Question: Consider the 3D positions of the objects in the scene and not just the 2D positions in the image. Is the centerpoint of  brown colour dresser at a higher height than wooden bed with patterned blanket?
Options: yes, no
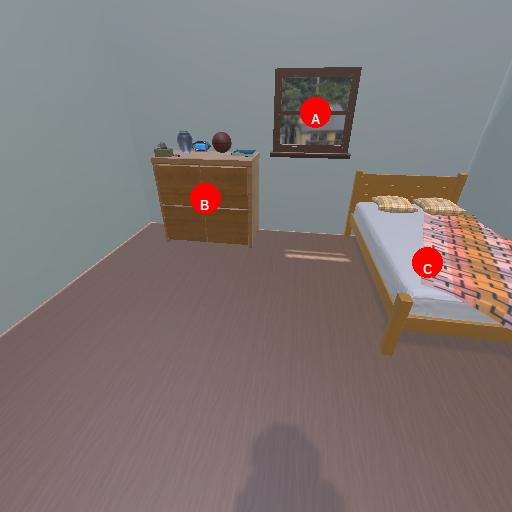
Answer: yes